Question: I have the following data in my thesis:
'''
28 45
91 14
102 11
393 5
4492 1.77
'''
I need to fit a curve into this. If I plot it, then this is what I get.

I think some kind of exponential curve should fit this data. I am using GNUplot. Can someone tell me what kind of curve will fit this and what initial parameters I can use?
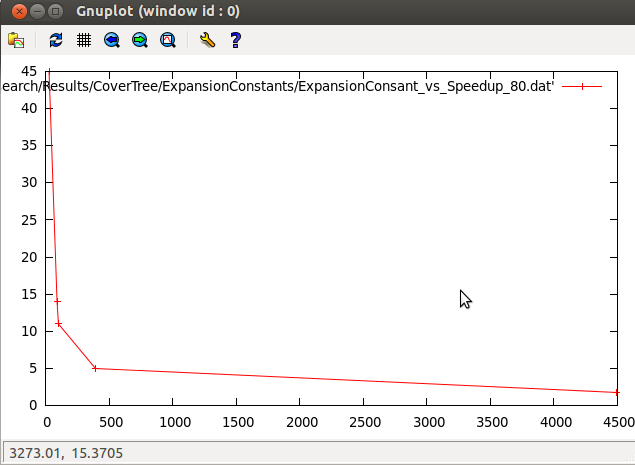
Answer: Just in case is an option, here's a sketch of two methods you might use.
## First method: evaluate the goodness of fit of a set of candidate models
This is probably the best way as it takes advantage of what you might already know or expect about the relationship between the variables.
'''
# read in the data
dat <- read.table(text= "x y
28 45
91 14
102 11
393 5
4492 1.77", header = TRUE)
# quick visual inspection
plot(dat); lines(dat)
'''

'''
# a smattering of possible models... just made up on the spot
# with more effort some better candidates should be added
# a smattering of possible models...
models <- list(lm(y ~ x, data = dat),
lm(y ~ I(1 / x), data = dat),
lm(y ~ log(x), data = dat),
nls(y ~ I(1 / x * a) + b * x, data = dat, start = list(a = 1, b = 1)),
nls(y ~ (a + b * log(x)), data = dat, start = setNames(coef(lm(y ~ log(x), data = dat)), c("a", "b"))),
nls(y ~ I(exp(1) ^ (a + b * x)), data = dat, start = list(a = 0,b = 0)),
nls(y ~ I(1 / x * a) + b, data = dat, start = list(a = 1,b = 1))
)
# have a quick look at the visual fit of these models
library(ggplot2)
ggplot(dat, aes(x, y)) + geom_point(size = 5) +
stat_smooth(method = lm, formula = as.formula(models[[1]]), size = 1, se = FALSE, color = "black") +
stat_smooth(method = lm, formula = as.formula(models[[2]]), size = 1, se = FALSE, color = "blue") +
stat_smooth(method = lm, formula = as.formula(models[[3]]), size = 1, se = FALSE, color = "yellow") +
stat_smooth(method = nls, formula = as.formula(models[[4]]), data = dat, method.args = list(start = list(a = 0,b = 0)), size = 1, se = FALSE, color = "red", linetype = 2) +
stat_smooth(method = nls, formula = as.formula(models[[5]]), data = dat, method.args = list(start = setNames(coef(lm(y ~ log(x), data = dat)), c("a", "b"))), size = 1, se = FALSE, color = "green", linetype = 2) +
stat_smooth(method = nls, formula = as.formula(models[[6]]), data = dat, method.args = list(start = list(a = 0,b = 0)), size = 1, se = FALSE, color = "violet") +
stat_smooth(method = nls, formula = as.formula(models[[7]]), data = dat, method.args = list(start = list(a = 0,b = 0)), size = 1, se = FALSE, color = "orange", linetype = 2)
'''
<URL>
The orange curve looks pretty good. Let's see how it ranks when we measure the relative goodness of fit of these models are...
'''
# calculate the AIC and AICc (for small samples) for each
# model to see which one is best, ie has the lowest AIC
library(AICcmodavg); library(plyr); library(stringr)
ldply(models, function(mod){ data.frame(AICc = AICc(mod), AIC = AIC(mod), model = deparse(formula(mod))) })
AICc AIC model
1 70.23024 46.23024 y ~ x
2 44.37075 20.37075 y ~ I(1/x)
3 67.00075 43.00075 y ~ log(x)
4 43.82083 19.82083 y ~ I(1/x * a) + b * x
5 67.00075 43.00075 y ~ (a + b * log(x))
6 52.75748 28.75748 y ~ I(exp(1)^(a + b * x))
7 44.37075 20.37075 y ~ I(1/x * a) + b
# y ~ I(1/x * a) + b * x is the best model of those tried here for this curve
# it fits nicely on the plot and has the best goodness of fit statistic
# no doubt with a better understanding of nls and the data a better fitting
# function could be found. Perhaps the optimisation method here might be
# useful also: http://stats.stackexchange.com/a/21098/7744
'''
## Second method: use genetic programming to search a vast amount of models
This seems to be a kind of wild shot in the dark approach to curve-fitting. You don't have to specify much at the start, though perhaps I'm doing it wrong...
'''
# symbolic regression using Genetic Programming
# http://rsymbolic.org/projects/rgp/wiki/Symbolic_Regression
library(rgp)
# this will probably take some time and throw
# a lot of warnings...
result1 <- symbolicRegression(y ~ x,
data=dat, functionSet=mathFunctionSet,
stopCondition=makeStepsStopCondition(2000))
# inspect results, they'll be different every time...
(symbreg <- result1$population[[which.min(sapply(result1$population, result1$fitnessFunction))]])
function (x)
tan((x - x + tan(x)) * x)
# quite bizarre...
# inspect visual fit
ggplot() + geom_point(data=dat, aes(x,y), size = 3) +
geom_line(data=data.frame(symbx=dat$x, symby=sapply(dat$x, symbreg)), aes(symbx, symby), colour = "red")
'''

Actually a very poor visual fit. Perhaps there's a bit more effort required to get quality results from genetic programming...
Credits: <URL>.